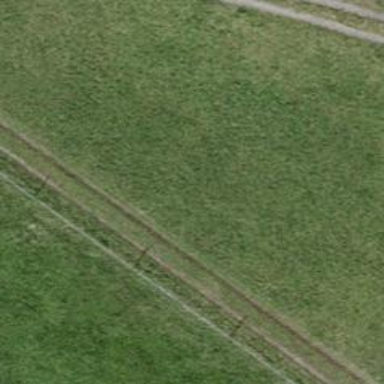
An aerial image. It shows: Track with ground surface of grade 4.